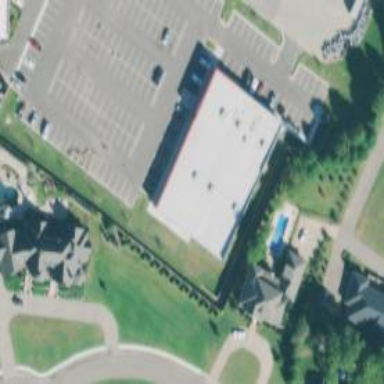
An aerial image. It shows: Building housing bowling alley.